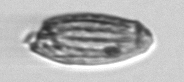
Label: Katodinium_or_Torodinium